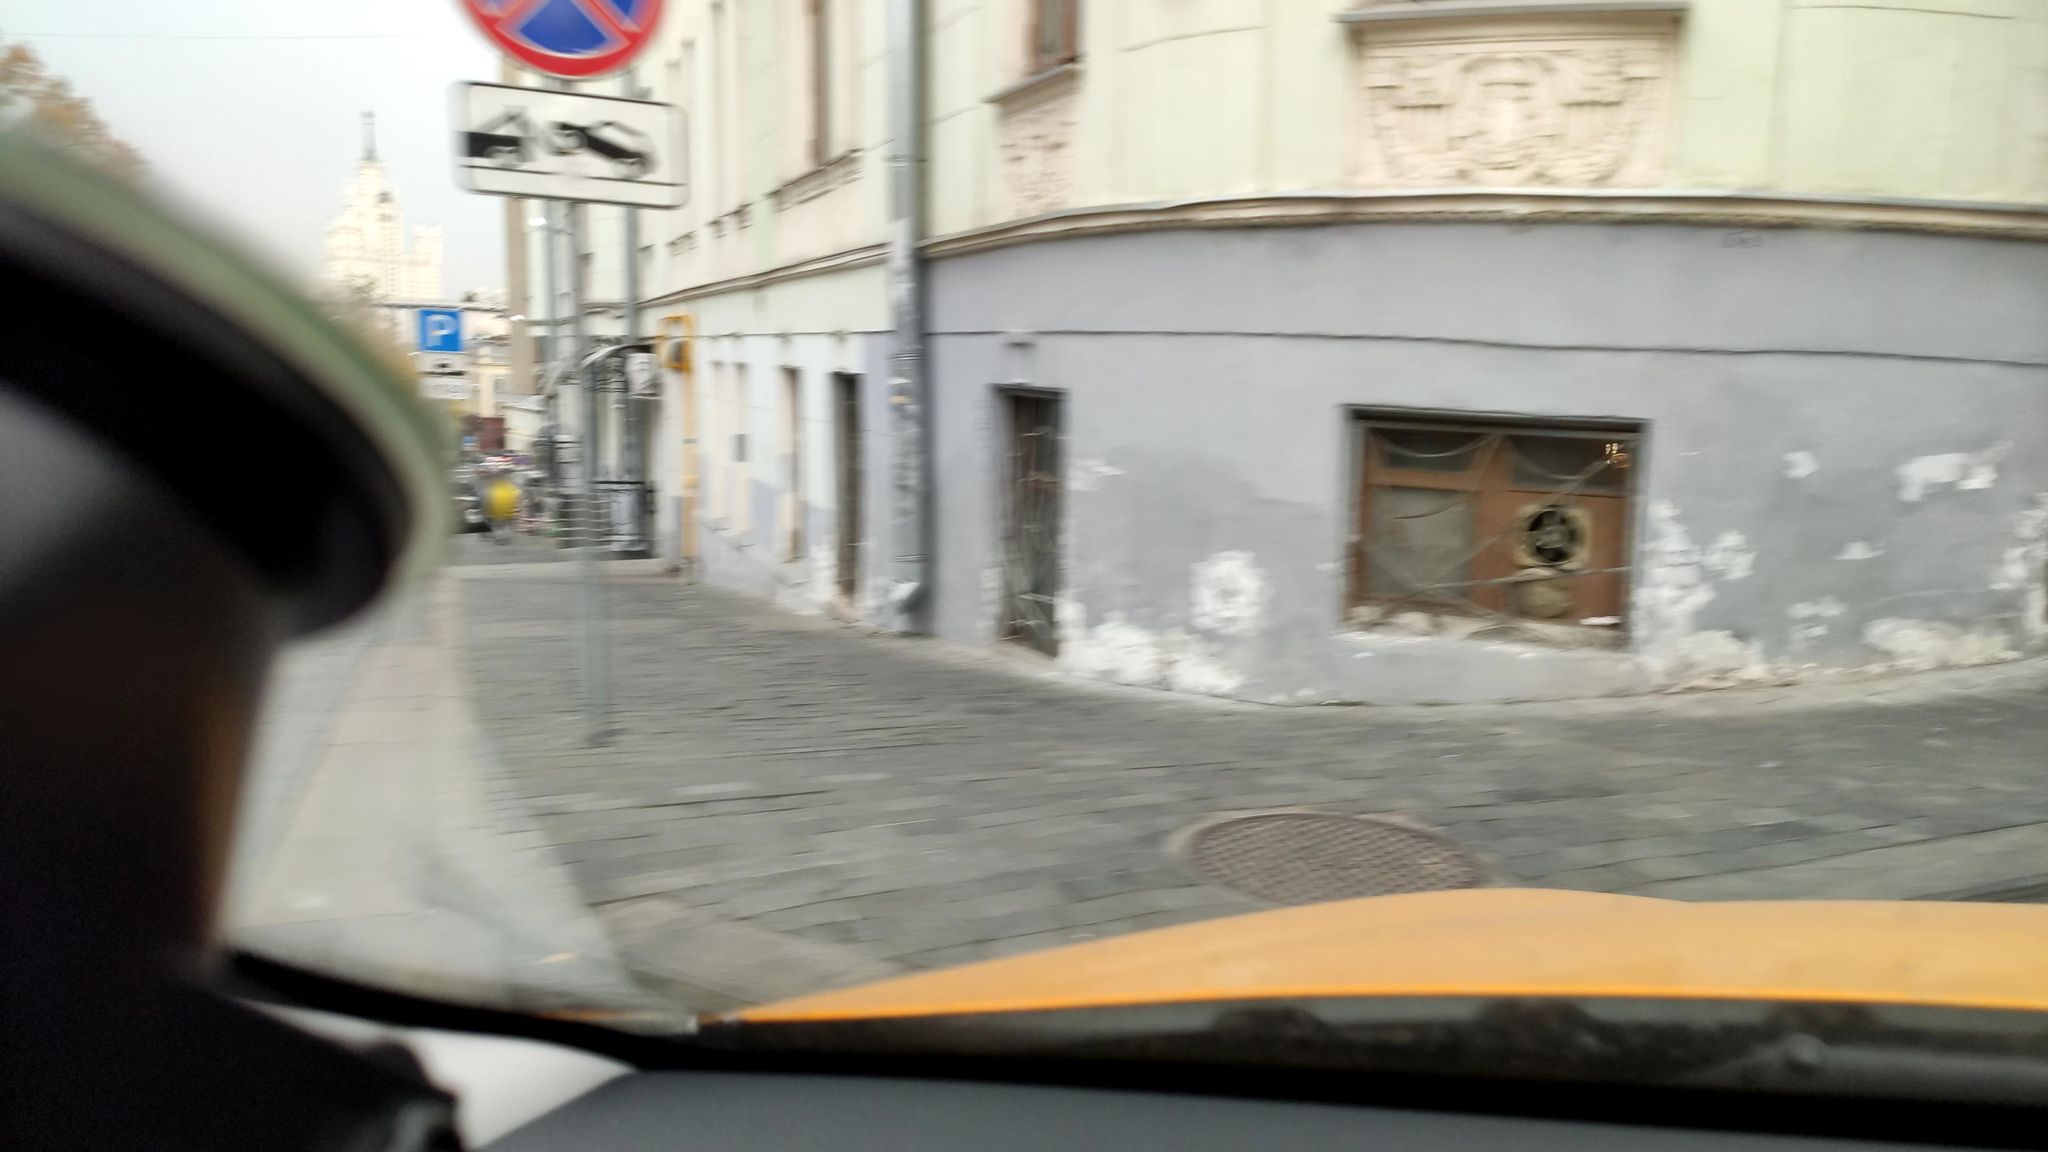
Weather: snowy
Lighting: day
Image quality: slightly poor
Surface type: driving surface
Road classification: unclassified
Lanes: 1
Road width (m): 7.8
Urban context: urban centre
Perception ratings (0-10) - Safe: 7.79, Lively: 9.5, Beautiful: 2.34, Boring: 2.56, Depressing: 5.4, Wealthy: 5.79